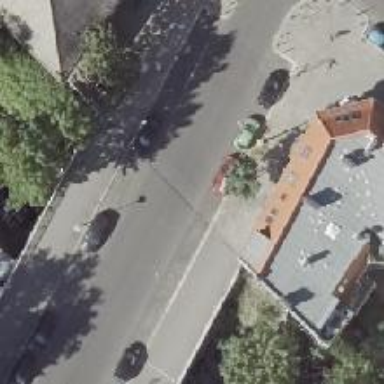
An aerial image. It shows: Residential road with asphalt surface that goes over bridge. There are separate sidewalks on both sides and parallel on-street parking lanes on both sides as well.